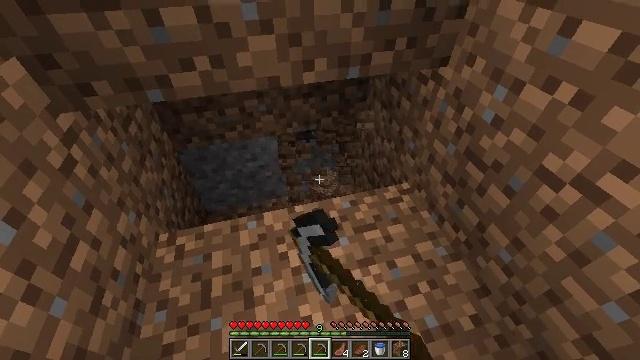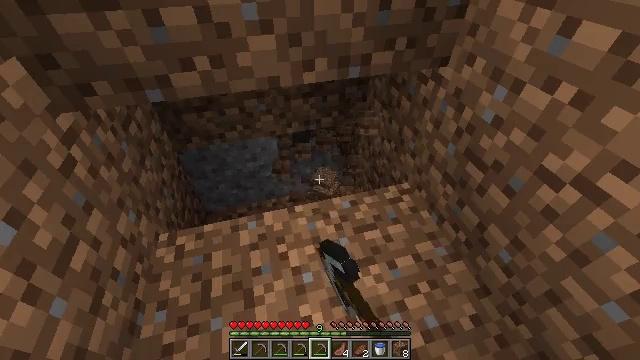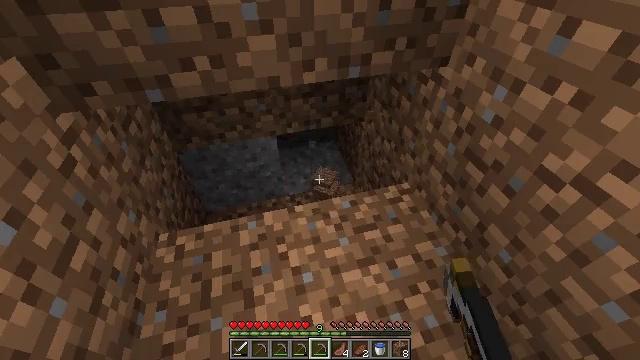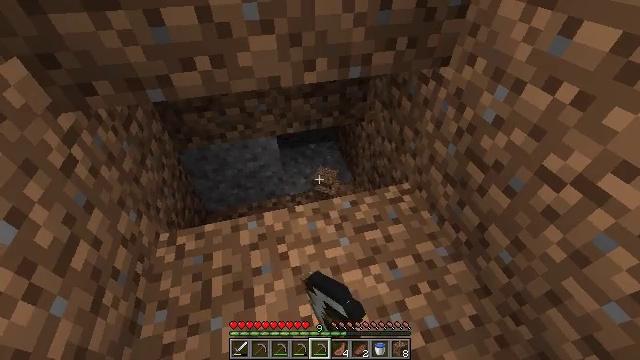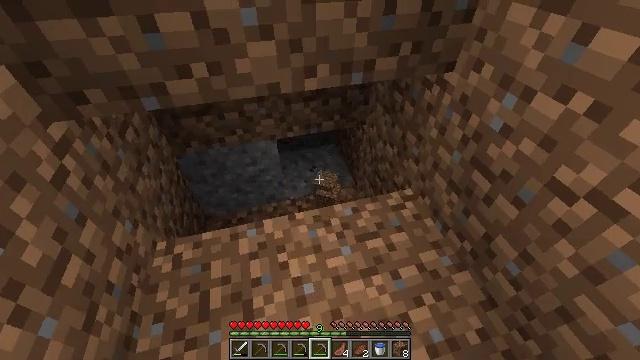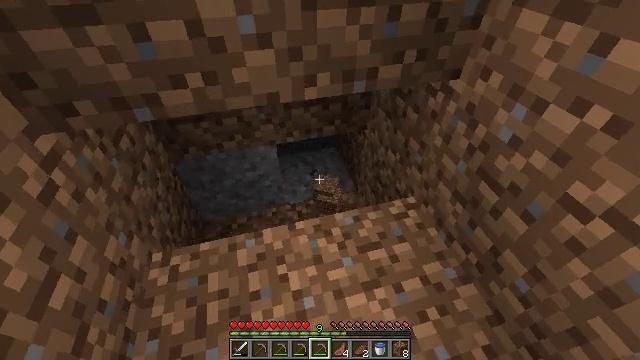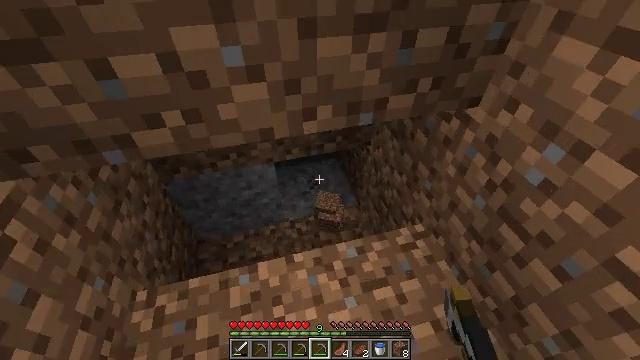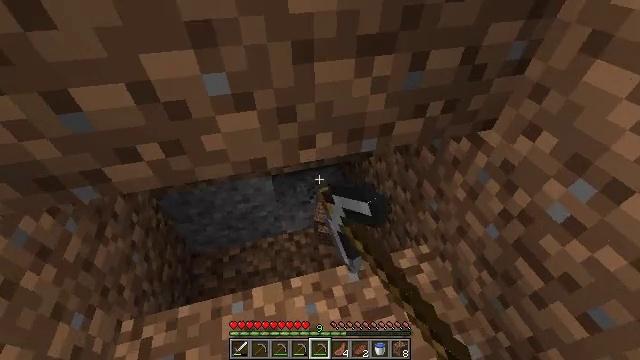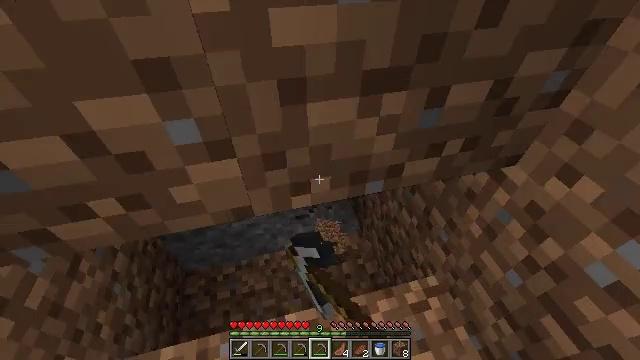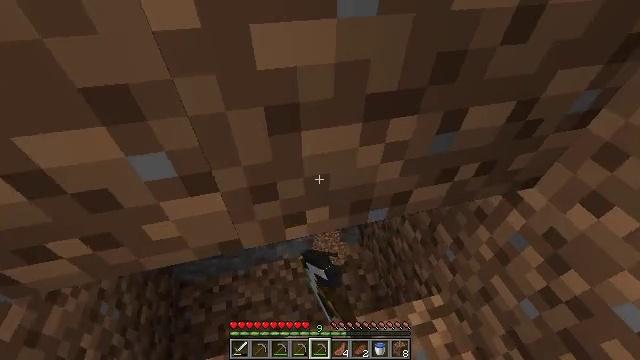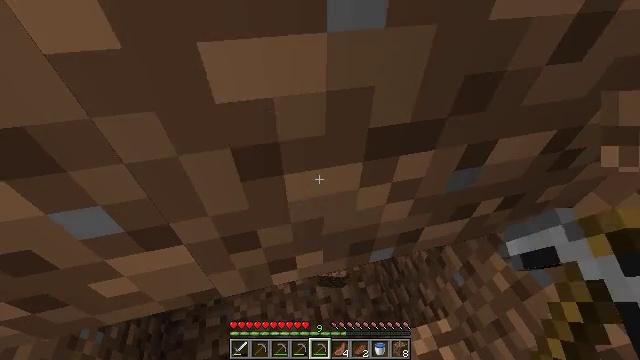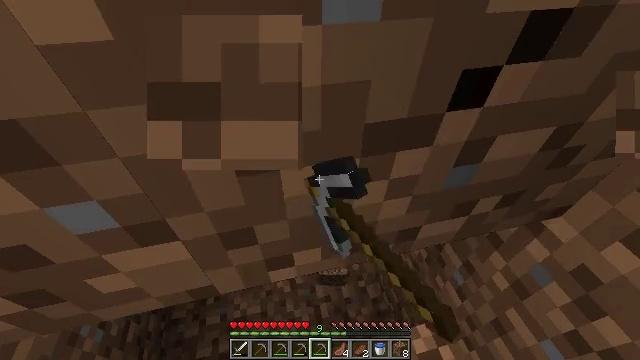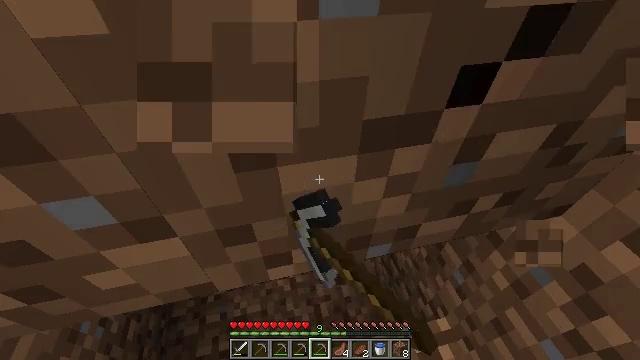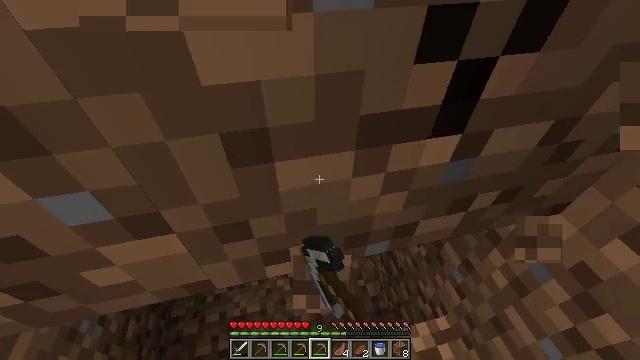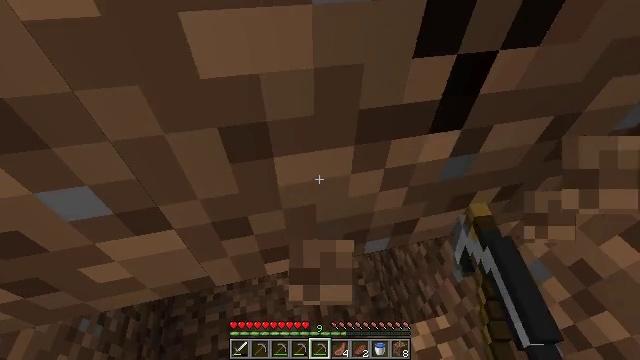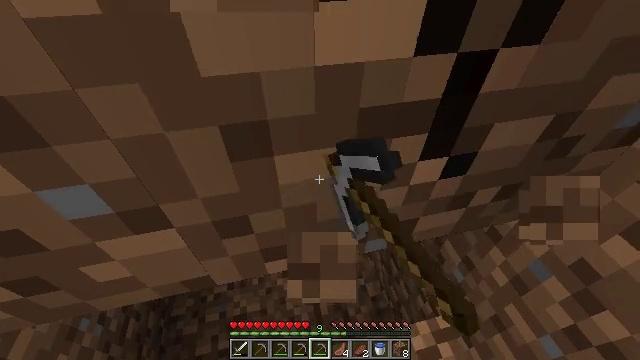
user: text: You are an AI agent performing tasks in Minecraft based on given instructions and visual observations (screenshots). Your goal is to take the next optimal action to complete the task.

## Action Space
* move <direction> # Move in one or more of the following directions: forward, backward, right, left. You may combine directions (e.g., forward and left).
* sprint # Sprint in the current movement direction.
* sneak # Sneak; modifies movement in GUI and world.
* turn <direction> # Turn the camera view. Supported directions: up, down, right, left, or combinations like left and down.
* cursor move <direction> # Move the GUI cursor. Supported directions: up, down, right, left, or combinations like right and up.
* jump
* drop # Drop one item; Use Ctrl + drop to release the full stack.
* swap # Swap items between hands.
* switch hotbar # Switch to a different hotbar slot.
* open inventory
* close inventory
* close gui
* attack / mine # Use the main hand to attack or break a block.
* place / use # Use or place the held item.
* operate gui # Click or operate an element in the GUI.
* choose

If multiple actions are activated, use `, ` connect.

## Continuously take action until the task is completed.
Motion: motion action
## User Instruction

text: Collect the grass block using a shovel.
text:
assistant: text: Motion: attack / mine
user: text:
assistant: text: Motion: attack / mine
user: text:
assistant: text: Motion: attack / mine
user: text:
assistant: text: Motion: move forward, attack / mine
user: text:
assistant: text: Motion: move forward, attack / mine
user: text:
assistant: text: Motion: move forward, attack / mine
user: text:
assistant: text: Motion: move forward, attack / mine
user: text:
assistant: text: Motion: move forward, attack / mine
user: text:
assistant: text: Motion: move forward, attack / mine
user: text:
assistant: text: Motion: attack / mine
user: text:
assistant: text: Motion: attack / mine
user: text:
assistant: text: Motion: attack / mine
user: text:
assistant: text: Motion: attack / mine
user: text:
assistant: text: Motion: attack / mine
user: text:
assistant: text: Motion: attack / mine
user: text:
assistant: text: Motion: attack / mine
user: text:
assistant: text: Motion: attack / mine
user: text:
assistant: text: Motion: attack / mine
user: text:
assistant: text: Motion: attack / mine
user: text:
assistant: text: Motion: attack / mine
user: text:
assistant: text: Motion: attack / mine
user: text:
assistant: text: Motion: attack / mine
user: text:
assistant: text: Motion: attack / mine
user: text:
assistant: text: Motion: attack / mine
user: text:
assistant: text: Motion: attack / mine
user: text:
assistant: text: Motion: attack / mine
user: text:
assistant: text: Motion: attack / mine
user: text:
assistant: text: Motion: turn left, attack / mine
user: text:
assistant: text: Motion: attack / mine
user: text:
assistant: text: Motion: attack / mine